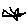
Label: star